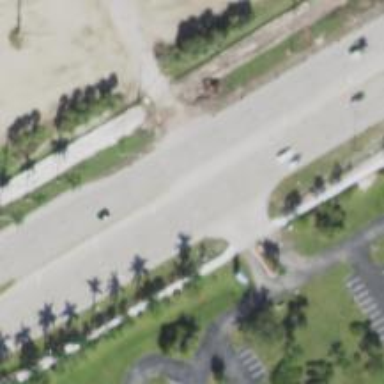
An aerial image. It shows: Trunk link highway.